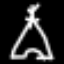
Label: The Eiffel Tower